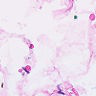
Metastatic tissue present: no